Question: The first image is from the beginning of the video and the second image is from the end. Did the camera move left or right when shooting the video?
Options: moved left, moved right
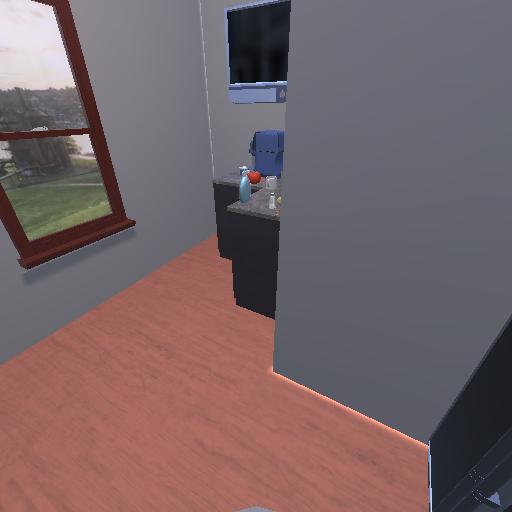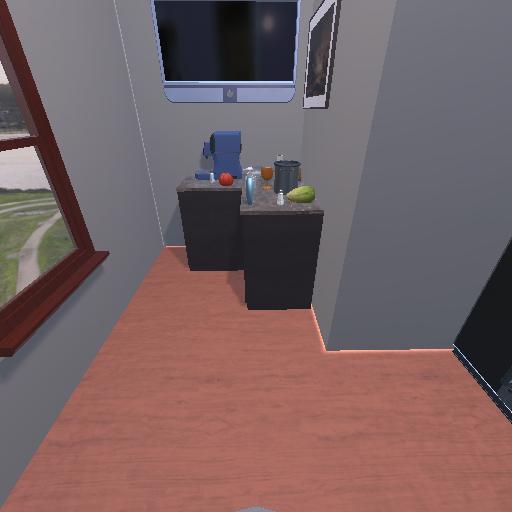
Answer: moved left